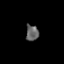
Tissue: prostate
Cell type: Myeloid cells
Senescence score: 0.6837
Nuclear area (px): 193
Mean DAPI intensity: 100.731